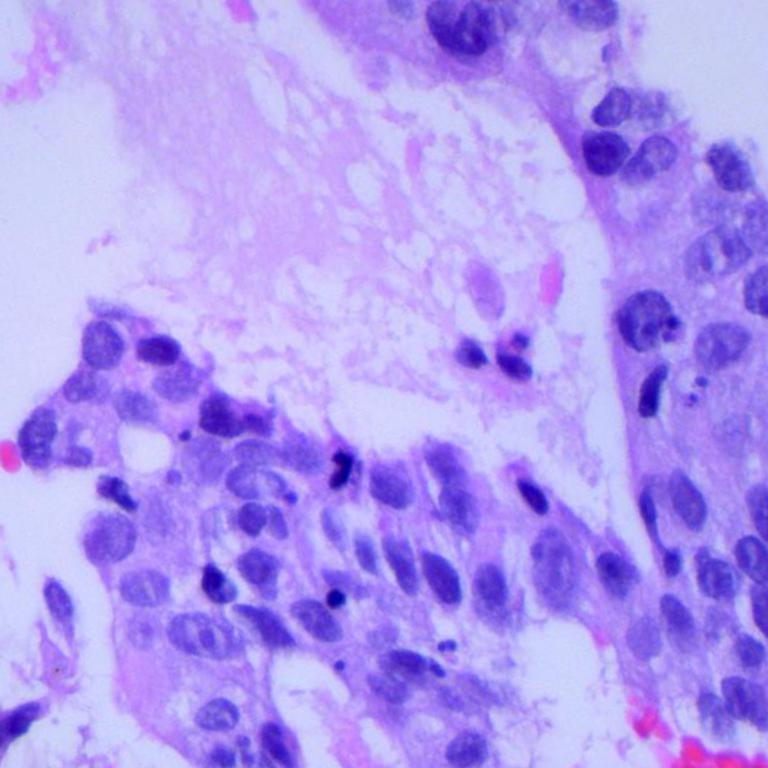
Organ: lung
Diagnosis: adenocarcinomas